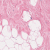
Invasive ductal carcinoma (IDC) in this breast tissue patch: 0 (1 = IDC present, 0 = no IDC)